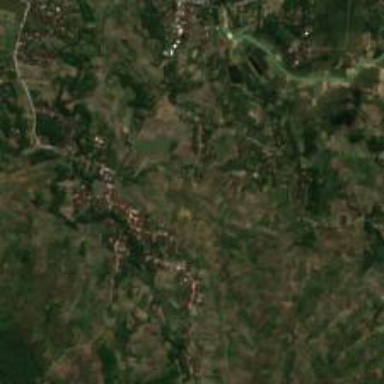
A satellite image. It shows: Village area.